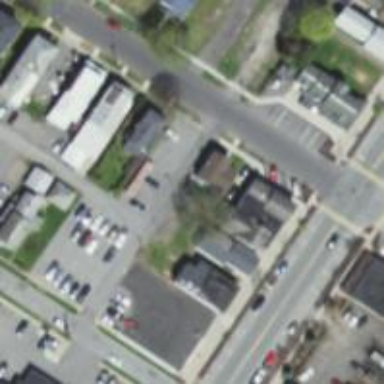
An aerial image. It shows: Alleyway designated as service road.